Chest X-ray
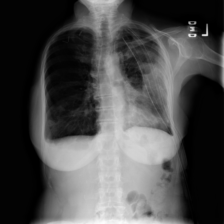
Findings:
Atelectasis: negative
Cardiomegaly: negative
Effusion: negative
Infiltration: negative
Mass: negative
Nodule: negative
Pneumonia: negative
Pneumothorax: negative
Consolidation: negative
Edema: negative
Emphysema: negative
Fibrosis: negative
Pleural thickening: negative
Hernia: negative